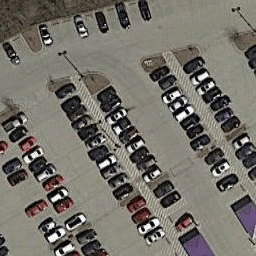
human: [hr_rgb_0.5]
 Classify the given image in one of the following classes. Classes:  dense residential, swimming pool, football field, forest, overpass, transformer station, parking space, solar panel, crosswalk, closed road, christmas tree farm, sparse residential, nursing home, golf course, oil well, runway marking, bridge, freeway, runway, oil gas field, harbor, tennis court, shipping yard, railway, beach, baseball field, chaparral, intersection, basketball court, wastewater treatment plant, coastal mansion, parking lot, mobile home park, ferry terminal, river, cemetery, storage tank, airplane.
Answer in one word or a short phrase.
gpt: parking lot